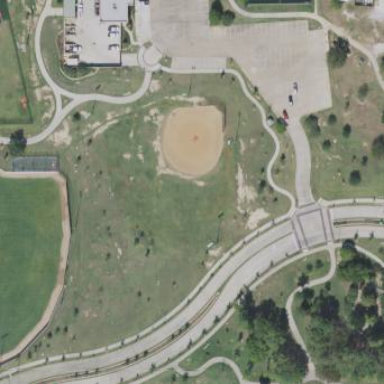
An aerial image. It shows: Softball pitch for leisure sports.